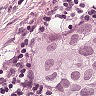
Metastatic tissue present: yes